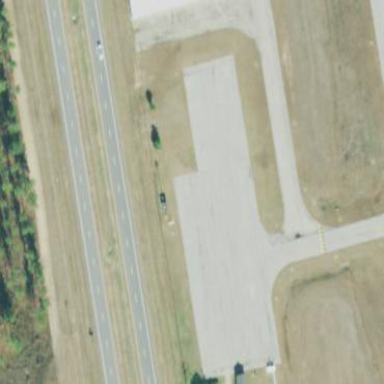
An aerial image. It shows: Apron at the airport.